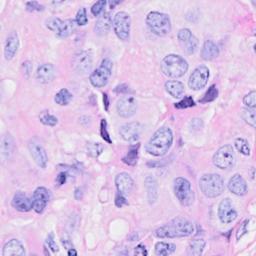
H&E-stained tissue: Breast